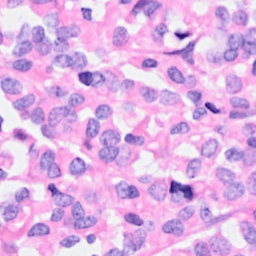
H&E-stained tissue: Breast